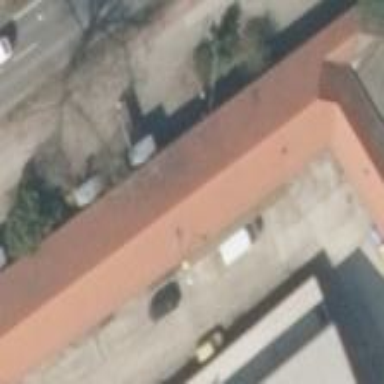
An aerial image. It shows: Commercial building.